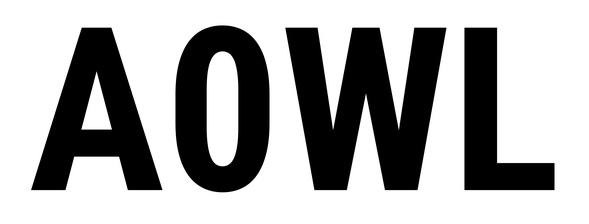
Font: Roboto_Condensed_Bold